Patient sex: M
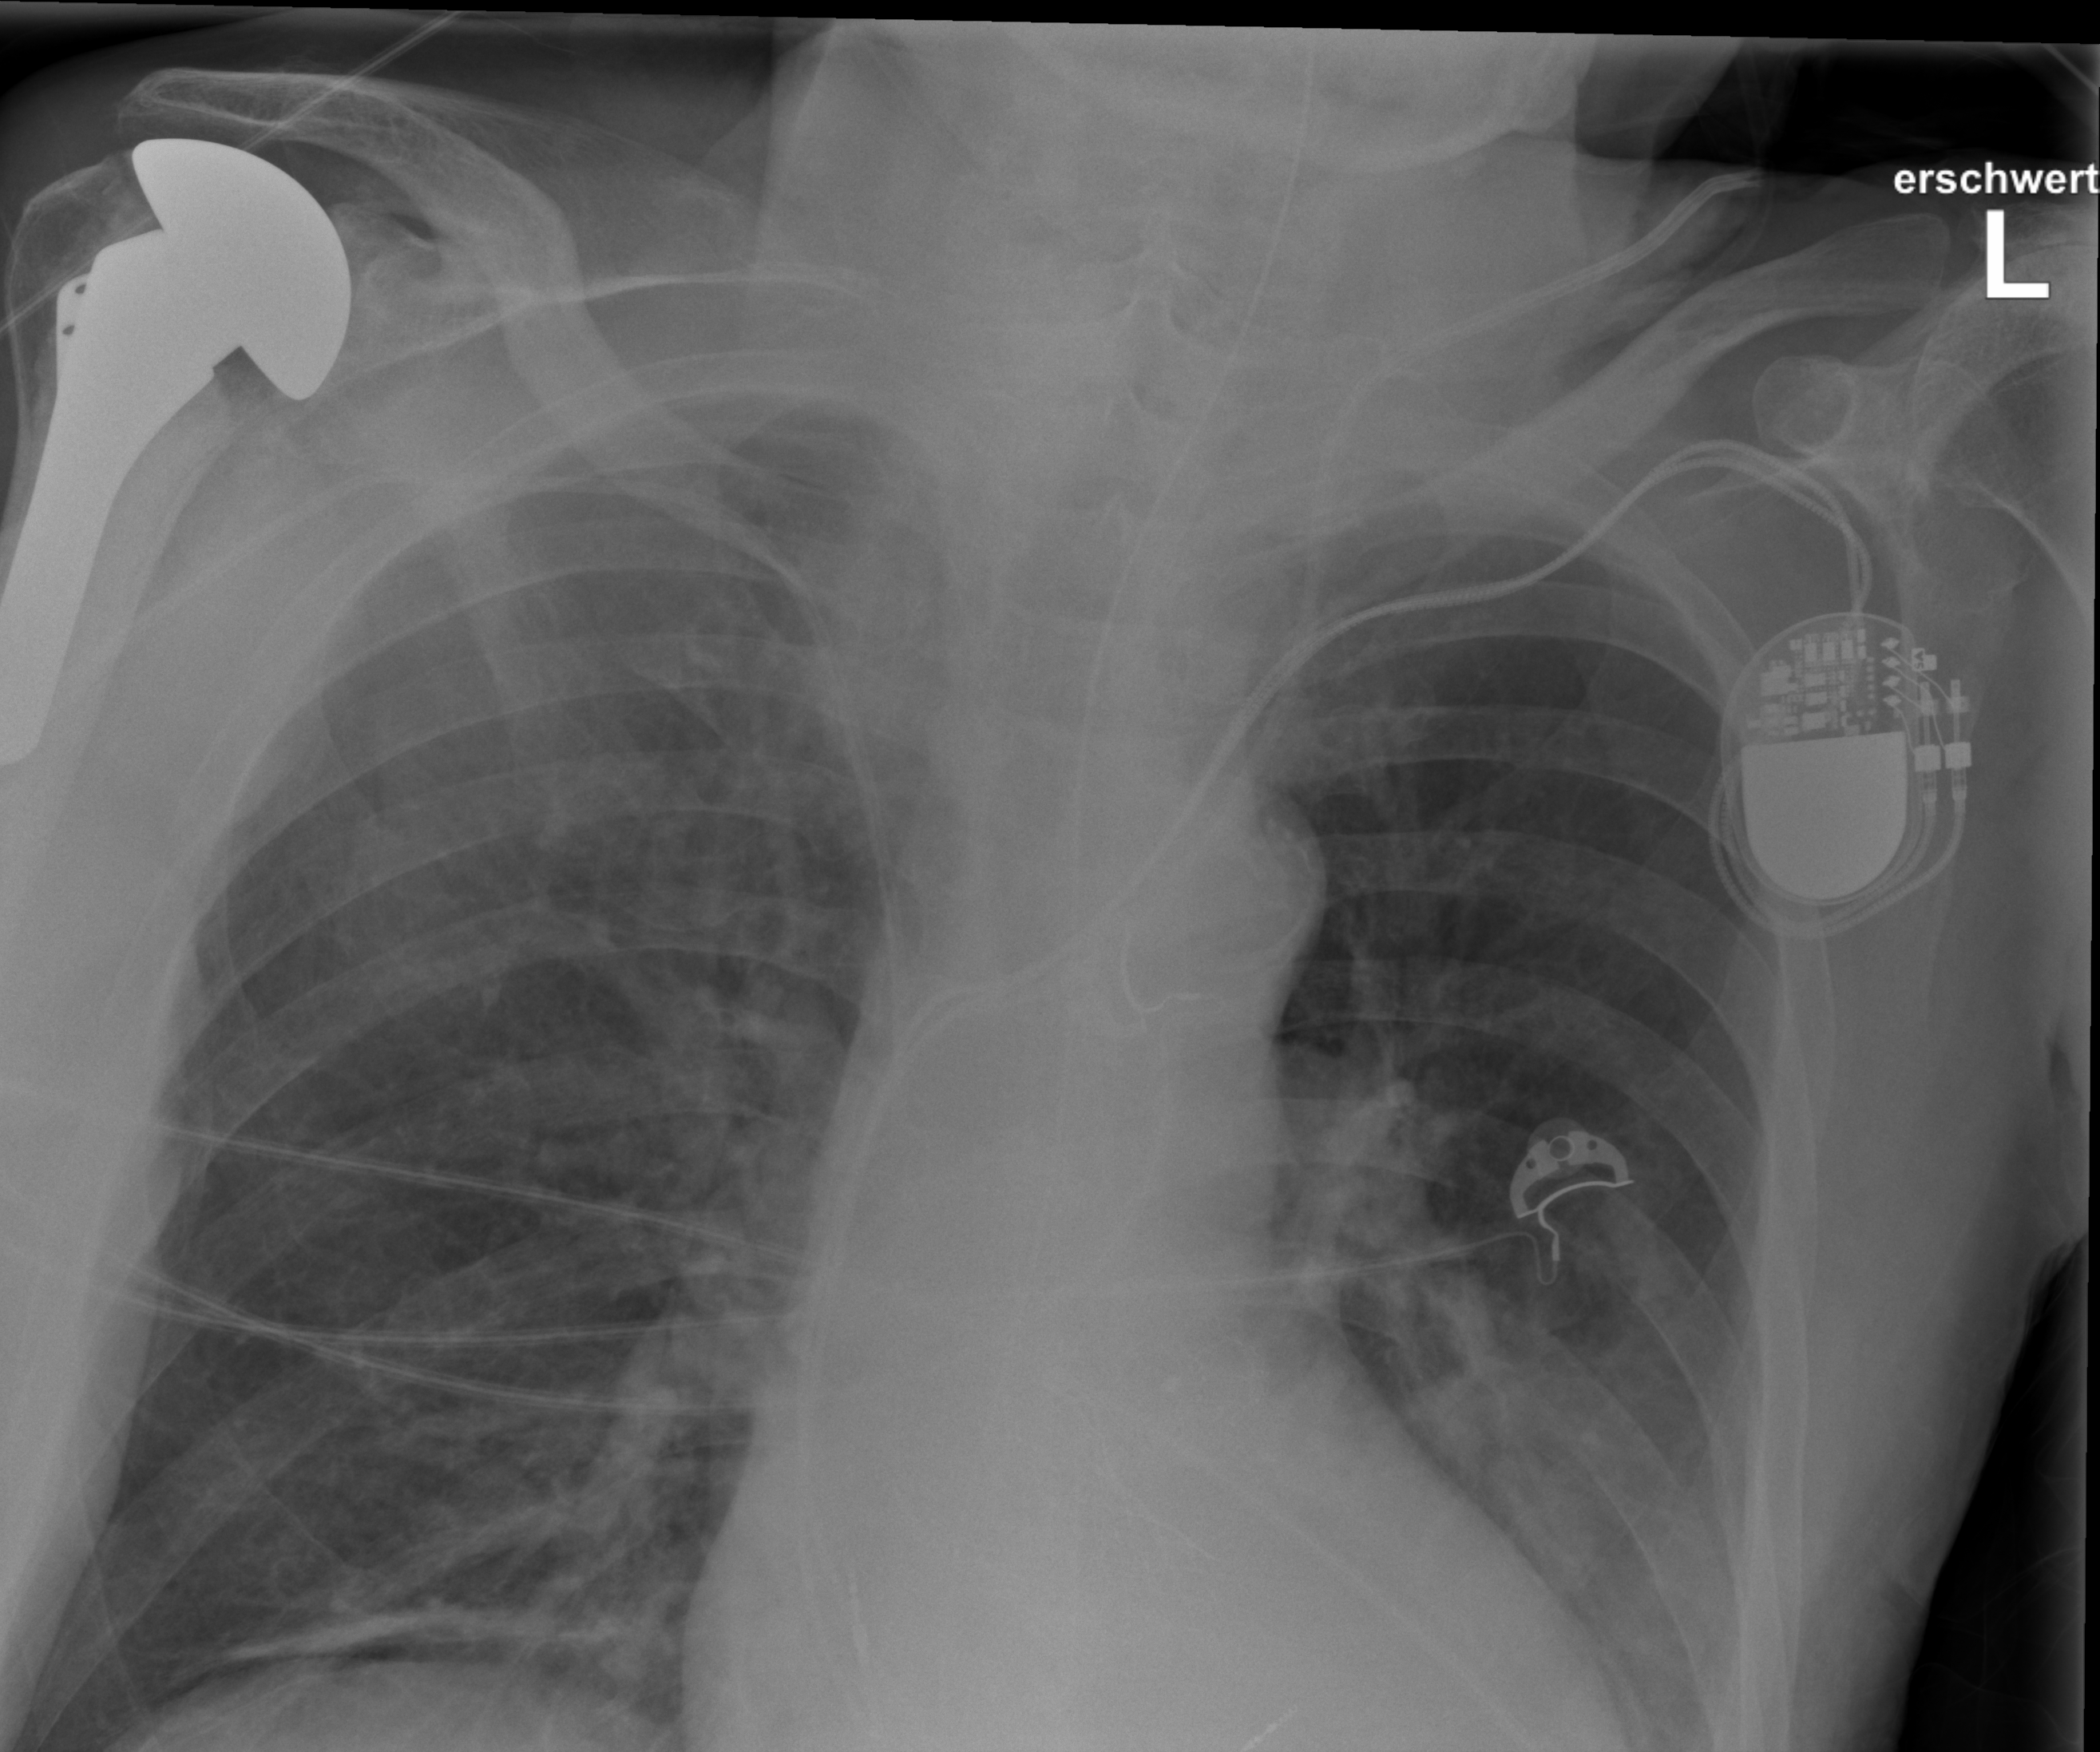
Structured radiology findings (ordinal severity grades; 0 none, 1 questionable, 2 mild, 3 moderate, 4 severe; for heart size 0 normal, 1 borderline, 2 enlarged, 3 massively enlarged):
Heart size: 0
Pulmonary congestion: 0
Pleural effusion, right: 0
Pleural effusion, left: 2
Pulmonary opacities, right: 0
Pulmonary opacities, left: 0
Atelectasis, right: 2
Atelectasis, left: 2